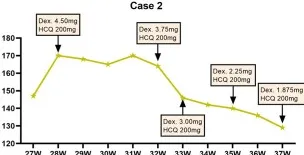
Dexamethasone dose adjustments and fetal atrioventricular intervals. The dose of dexamethasone (Dex) was adjusted according to the change in the fetal atrioventricular (AV) intervals at different gestational weeks (GWs) throughout the pregnancy. Shows the fetus of case 4. Mg, milligram.
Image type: pathology (immunostaining)